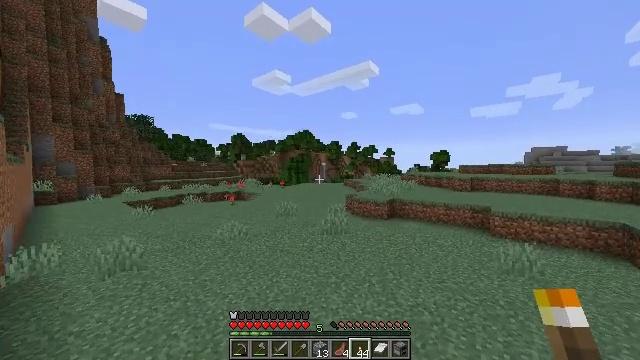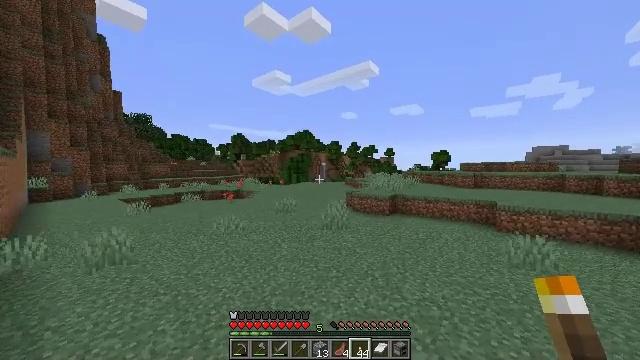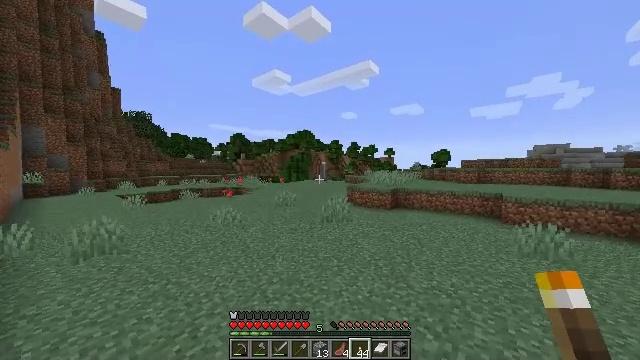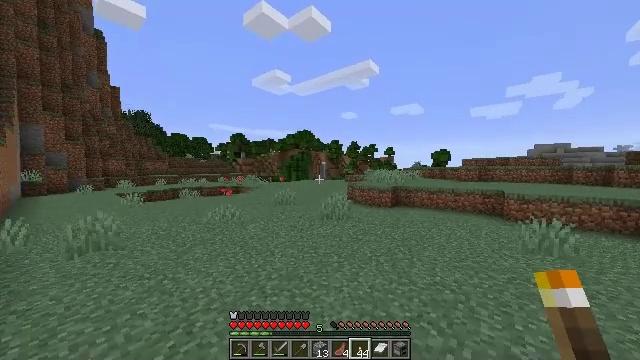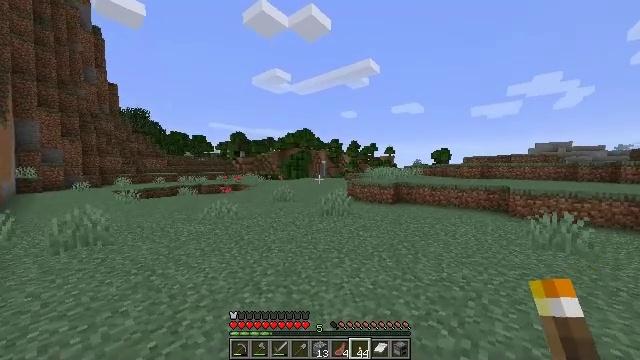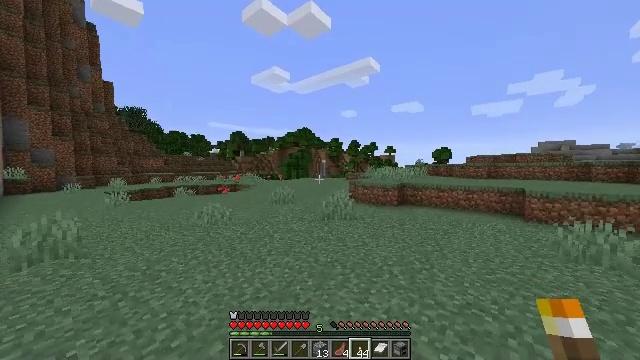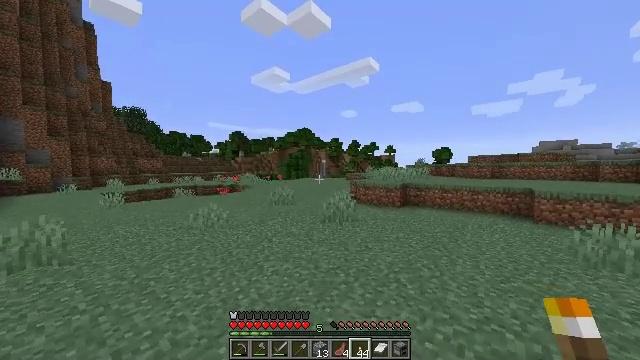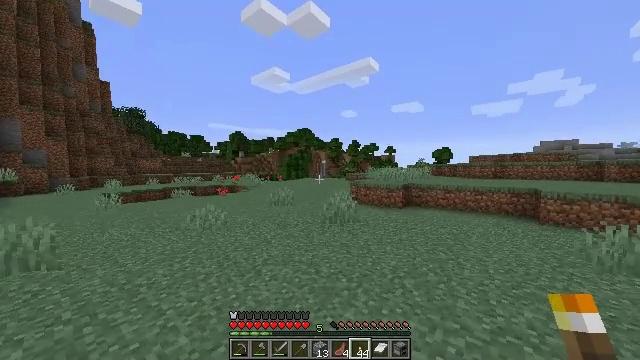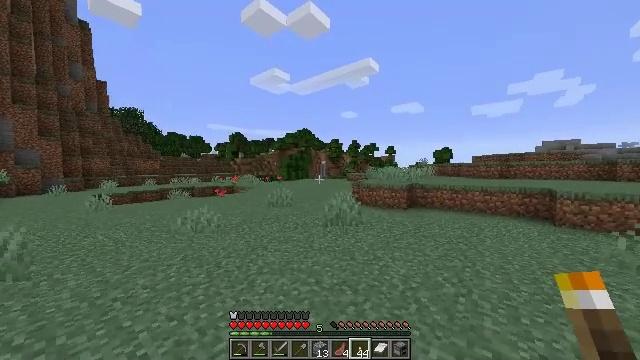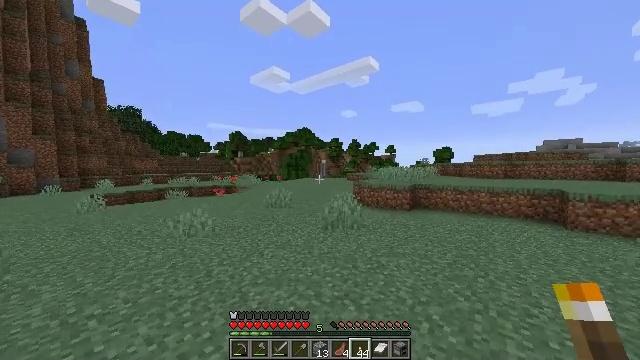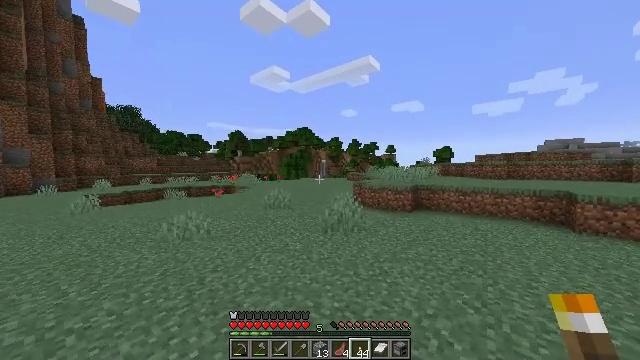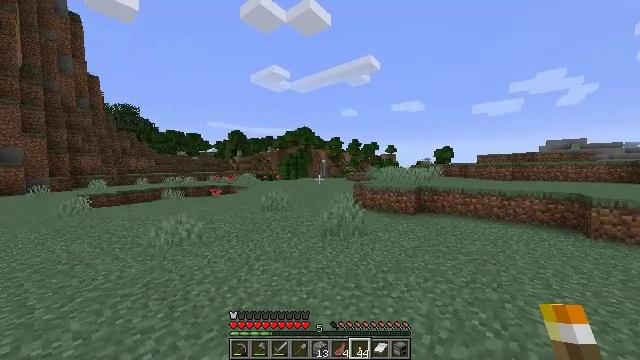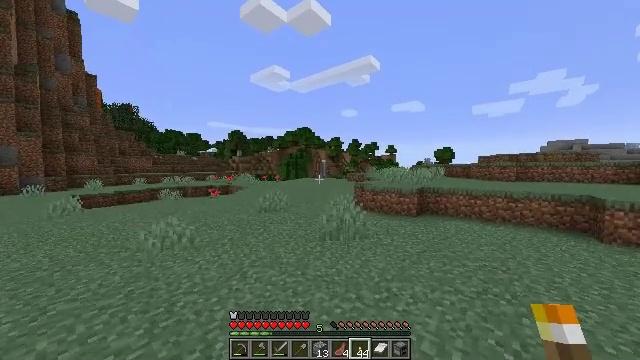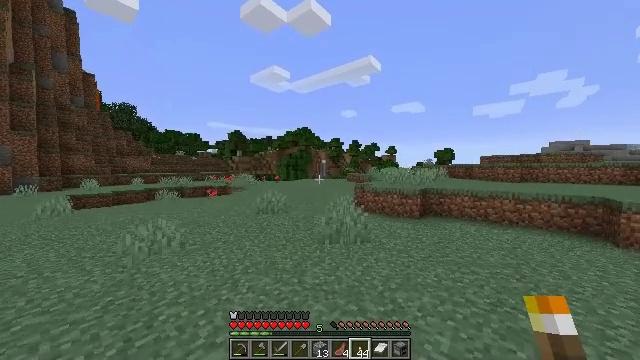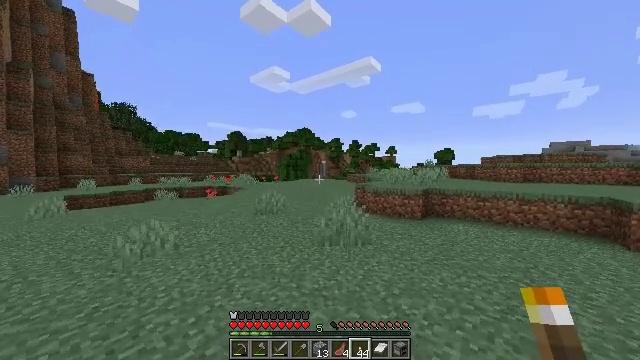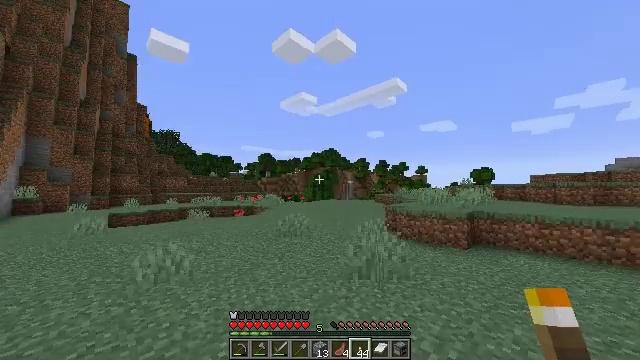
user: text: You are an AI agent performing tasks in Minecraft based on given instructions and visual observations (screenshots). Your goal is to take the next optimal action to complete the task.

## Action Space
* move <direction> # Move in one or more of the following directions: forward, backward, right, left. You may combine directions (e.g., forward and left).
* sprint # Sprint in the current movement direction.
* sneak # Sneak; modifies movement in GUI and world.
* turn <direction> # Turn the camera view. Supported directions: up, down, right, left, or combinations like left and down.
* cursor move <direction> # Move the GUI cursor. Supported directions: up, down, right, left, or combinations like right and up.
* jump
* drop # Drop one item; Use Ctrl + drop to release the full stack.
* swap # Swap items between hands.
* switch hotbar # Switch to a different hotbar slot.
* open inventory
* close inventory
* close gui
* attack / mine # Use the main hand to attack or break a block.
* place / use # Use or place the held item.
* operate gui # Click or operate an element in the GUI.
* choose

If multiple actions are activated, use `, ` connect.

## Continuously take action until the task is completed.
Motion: motion action
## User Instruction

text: Remove the lilac from its place.
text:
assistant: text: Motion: move forward, sprint
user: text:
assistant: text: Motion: move forward, sprint
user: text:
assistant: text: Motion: move forward, sprint
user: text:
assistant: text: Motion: move forward, sprint
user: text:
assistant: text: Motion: move forward, sprint
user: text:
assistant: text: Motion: move forward, sprint
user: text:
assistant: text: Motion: move forward, sprint
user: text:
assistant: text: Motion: move forward, sprint
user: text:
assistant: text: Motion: move forward
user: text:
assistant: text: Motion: move forward
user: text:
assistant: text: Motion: move forward
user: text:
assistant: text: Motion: move forward
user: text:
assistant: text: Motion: move forward
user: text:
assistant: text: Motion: move forward
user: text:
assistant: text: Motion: move forward, turn left and up
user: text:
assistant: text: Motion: move forward, turn left and up
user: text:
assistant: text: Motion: move forward, turn left and up
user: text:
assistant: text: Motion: move forward, turn left
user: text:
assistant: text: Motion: move forward, turn down
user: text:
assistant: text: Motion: move forward, turn right and down
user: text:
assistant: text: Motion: move forward
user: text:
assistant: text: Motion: move forward
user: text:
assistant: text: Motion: move forward and move right
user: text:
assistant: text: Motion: move forward and move right
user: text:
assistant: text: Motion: move forward and move right
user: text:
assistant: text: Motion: move forward and move right
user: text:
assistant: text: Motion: move forward and move right, turn right and down
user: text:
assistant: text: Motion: move forward and move right, turn right and down
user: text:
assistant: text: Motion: move forward and move right, turn right and down
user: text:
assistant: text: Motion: move forward and move right, turn right